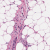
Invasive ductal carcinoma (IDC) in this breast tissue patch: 0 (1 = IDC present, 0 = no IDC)